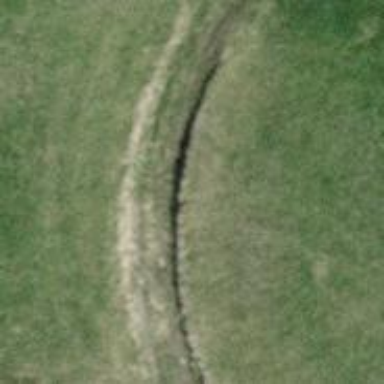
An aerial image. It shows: Track with grade 3 tracktype.